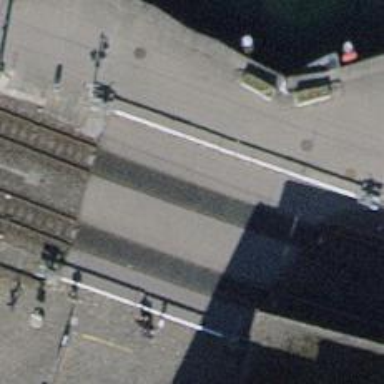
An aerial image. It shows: Level railway crossing with lights and double half barrier.